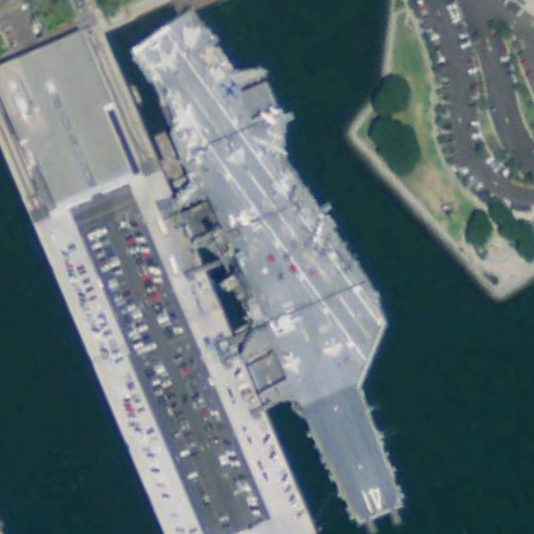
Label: aircraft_carrier